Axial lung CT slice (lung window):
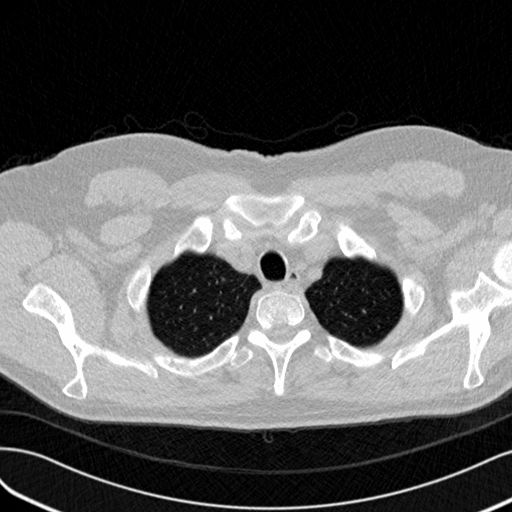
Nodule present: no